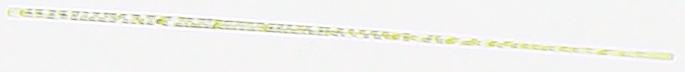
Label: Pseudo-nitzschia